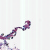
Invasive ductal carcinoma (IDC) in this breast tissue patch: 0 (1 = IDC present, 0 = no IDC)